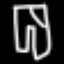
Label: pants